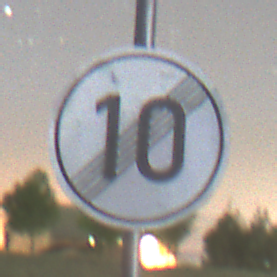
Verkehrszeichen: EndeGeschwindigkeit10
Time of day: Night
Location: Outdoor (Nature)
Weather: Clear
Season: NotSpecified
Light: Natural